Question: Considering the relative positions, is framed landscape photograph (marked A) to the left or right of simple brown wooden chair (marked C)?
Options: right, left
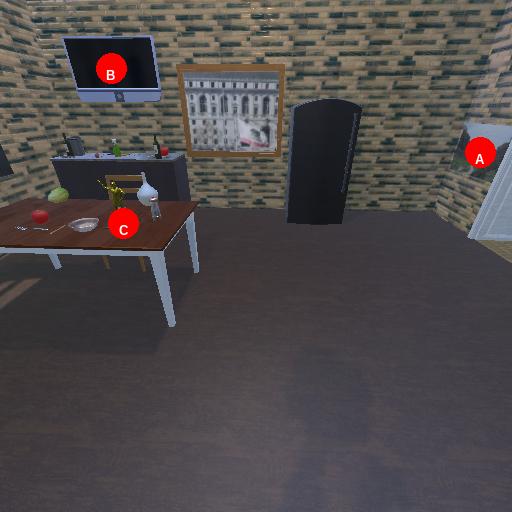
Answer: right